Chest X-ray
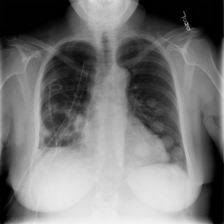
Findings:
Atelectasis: negative
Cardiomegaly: negative
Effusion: negative
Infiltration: negative
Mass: negative
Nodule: positive
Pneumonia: negative
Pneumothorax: negative
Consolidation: negative
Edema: negative
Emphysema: negative
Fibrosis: negative
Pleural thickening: negative
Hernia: negative